Question: UITableView's section headers are less identifiable in iOS 7. Are there any way to set the UITableView section header color in iOS 7 directly rather creating a new UIView.

Note: I found some solutions by creating a new UIView in,
'''
- (UIView *)tableView:(UITableView *)tableView viewForHeaderInSection:(NSInteger)section
'''
but I really wanted to keep the Apple's properties except color. Are there any way to do it without this method.
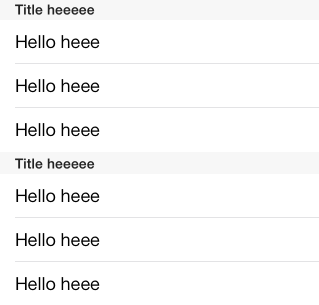
Answer: Implement 'tableView:willDisplayHeaderView:forSection:' and update the view that you are passed.
'''
- (void)tableView:(UITableView *)tableView willDisplayHeaderView:(UIView *)view forSection:(NSInteger)section
{
UITableViewHeaderFooterView *v = (UITableViewHeaderFooterView *)view;
v.backgroundView.backgroundColor = [UIColor darkGrayColor];
}
'''
(assuming that you supplied a 'UITableViewHeaderFooterView' instance in your implementation for 'tableView:viewForHeaderInSection:')